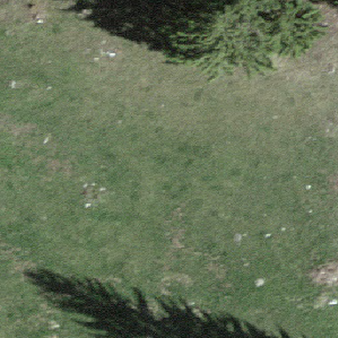
Label: other